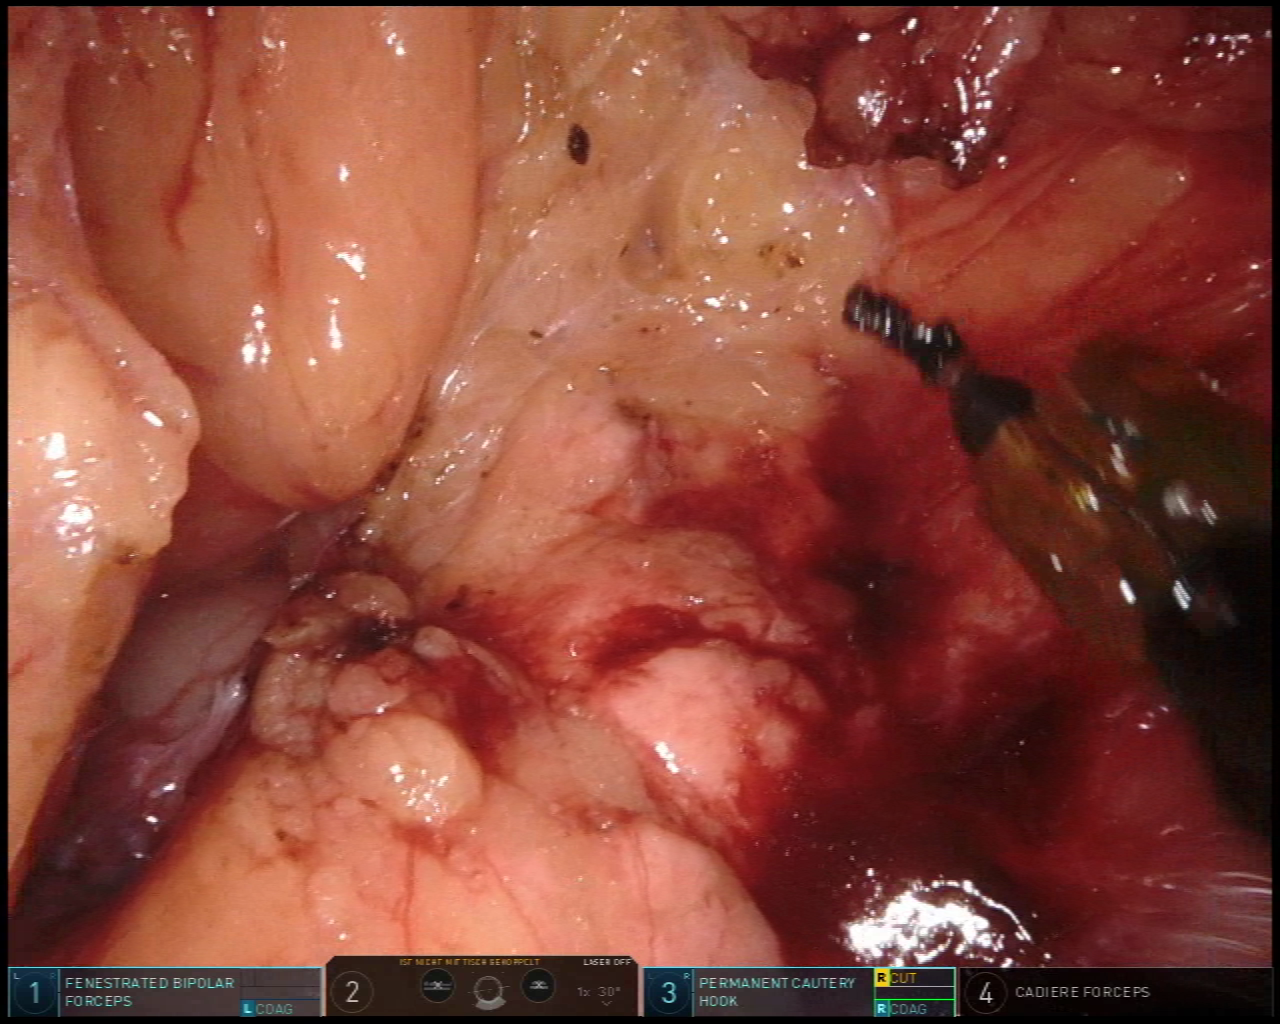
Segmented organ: pancreas
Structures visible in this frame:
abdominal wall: no
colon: no
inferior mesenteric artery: no
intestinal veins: no
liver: no
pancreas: yes
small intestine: no
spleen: no
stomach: yes
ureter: no
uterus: no
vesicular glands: no